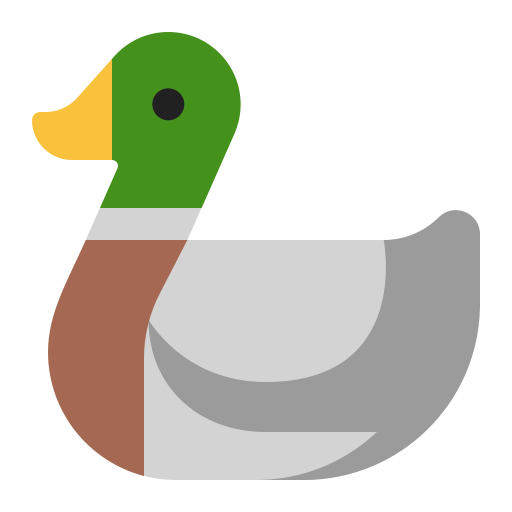
duck flat